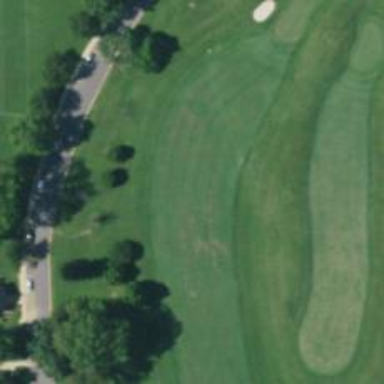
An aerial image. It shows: View of golf hole.